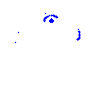
Particle: pion